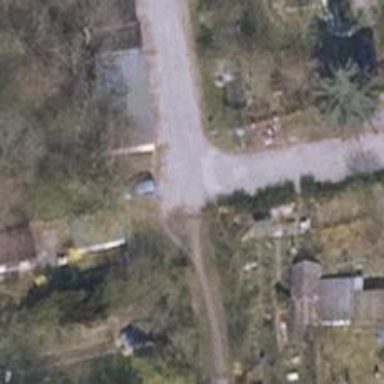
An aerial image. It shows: Residential road paved with concrete.